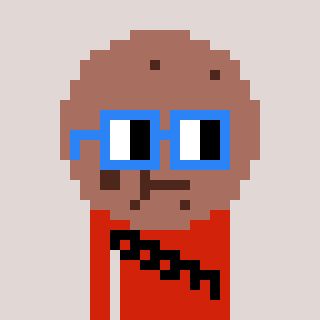
a pixel art character with square blue glasses, a cookie-shaped head and a red-colored body on a warm background